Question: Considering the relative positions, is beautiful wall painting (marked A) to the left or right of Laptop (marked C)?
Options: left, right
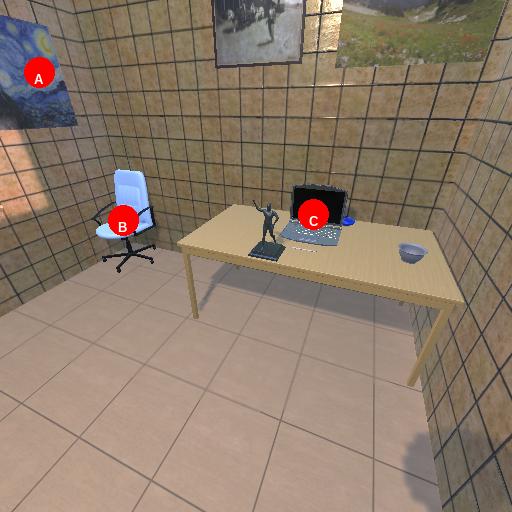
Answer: left